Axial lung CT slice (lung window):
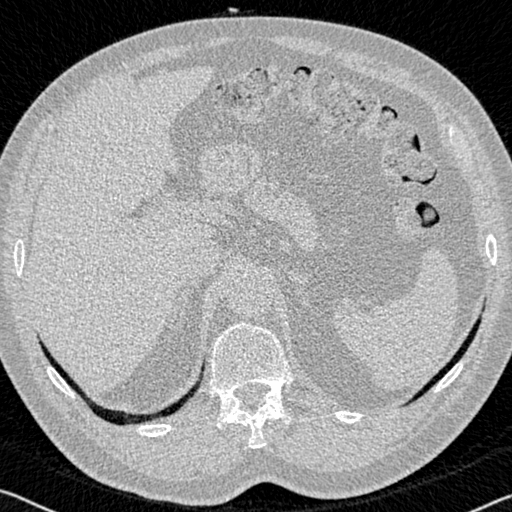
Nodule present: no